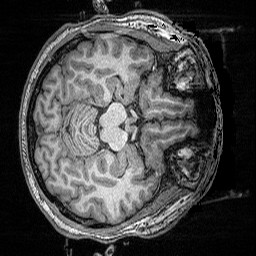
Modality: T1w
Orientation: axial
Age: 25
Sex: male
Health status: ill
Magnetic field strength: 3 T
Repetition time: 2.53 s
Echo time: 0.00331 s